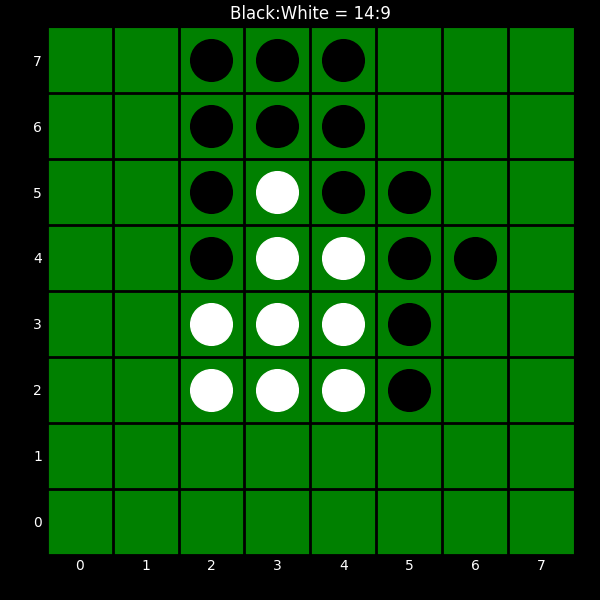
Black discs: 14
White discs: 9